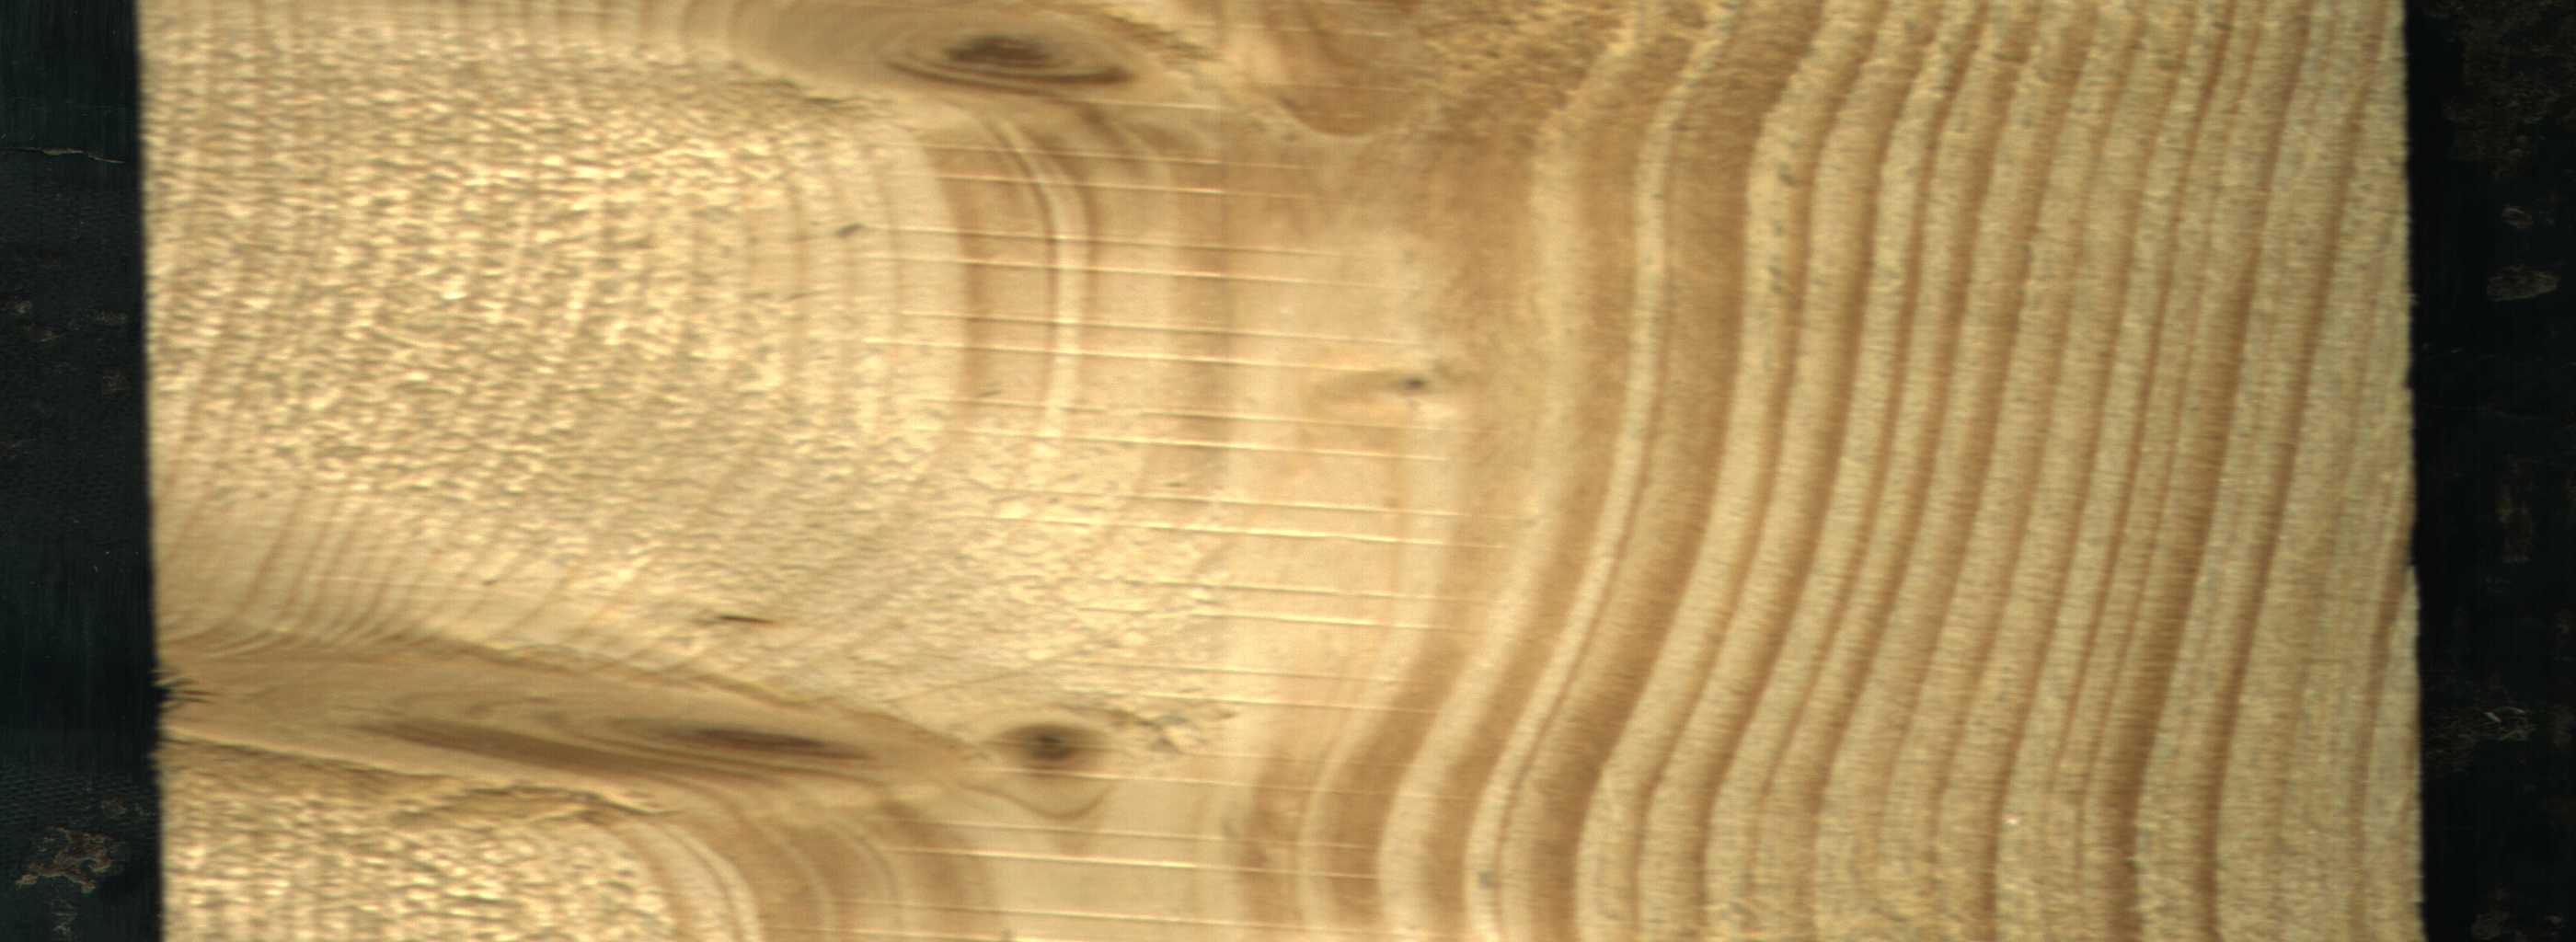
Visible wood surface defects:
Live_Knot
Live_Knot
Live_Knot